Here is the raw accelerometer signal from a rotor rig, plotted against time. Diagnose the rotating machine from this image, choosing from: normal, misalignment, unbalance, looseness.
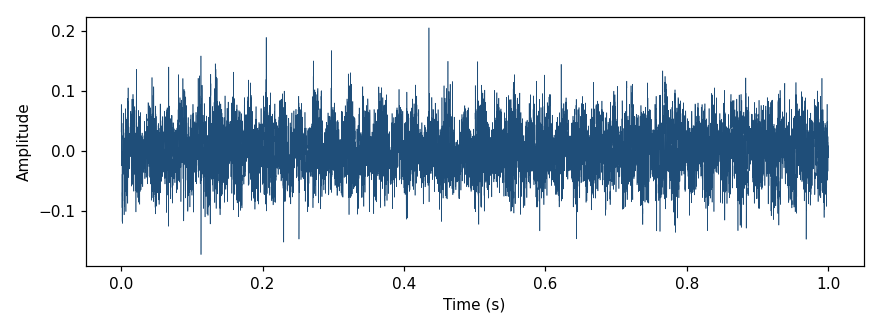
Answer: misalignment